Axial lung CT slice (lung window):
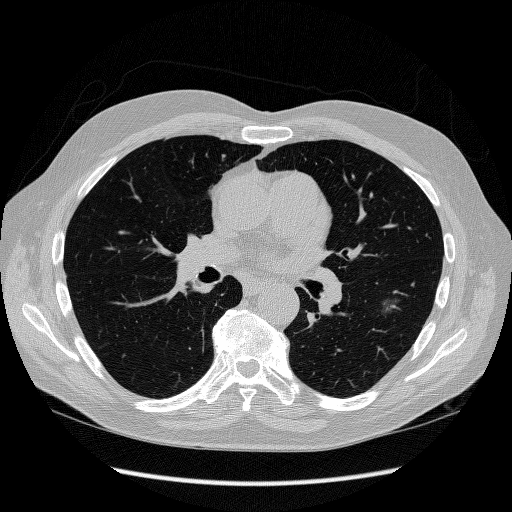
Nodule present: yes
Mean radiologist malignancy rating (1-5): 3.5